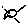
Label: sun